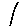
Label: line